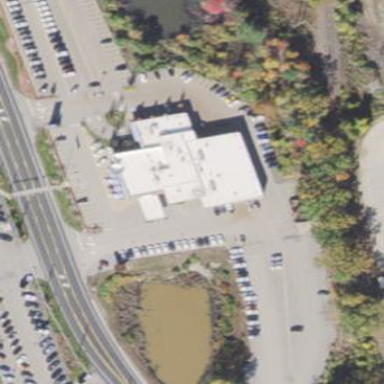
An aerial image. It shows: Building that houses car shop.